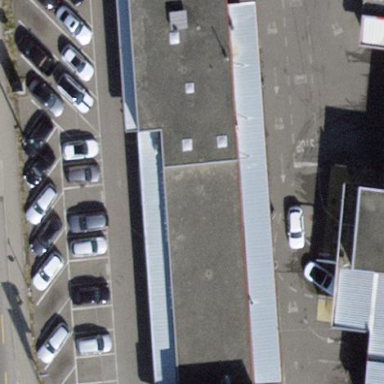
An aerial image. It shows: Industrial building housing car shop.